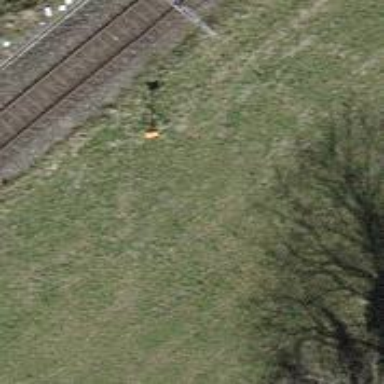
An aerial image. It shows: Pole with roof-covered pipeline marker.